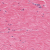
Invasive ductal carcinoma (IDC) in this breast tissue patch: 1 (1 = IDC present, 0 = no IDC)